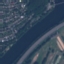
Land use / land cover class: River